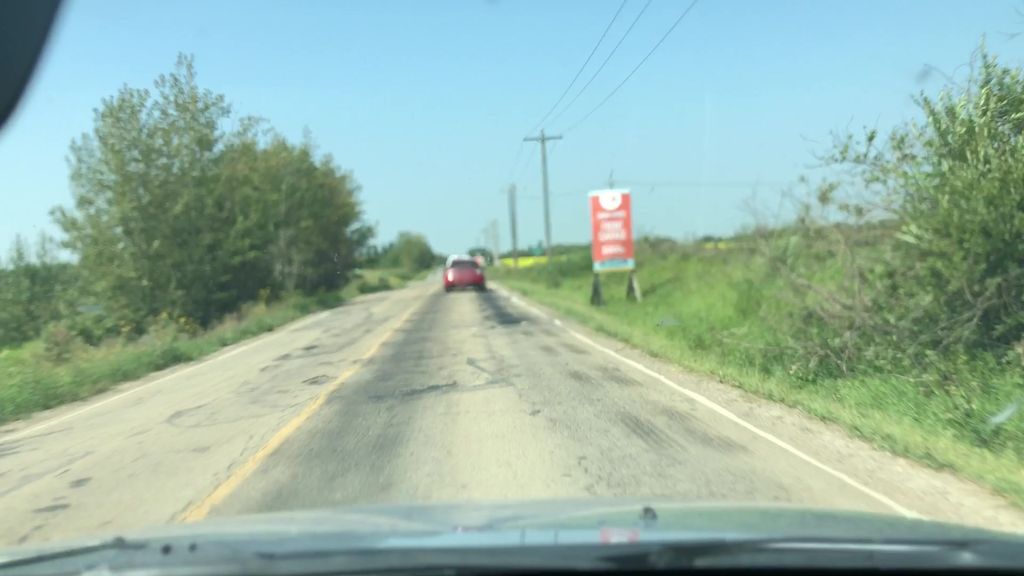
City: edmonton